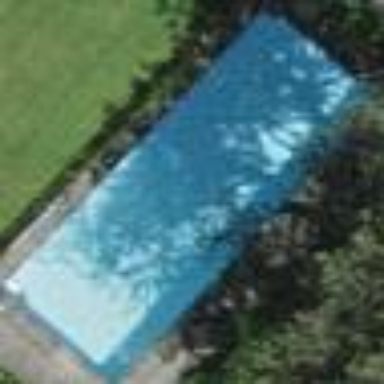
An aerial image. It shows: Swimming pool located in leisure land.